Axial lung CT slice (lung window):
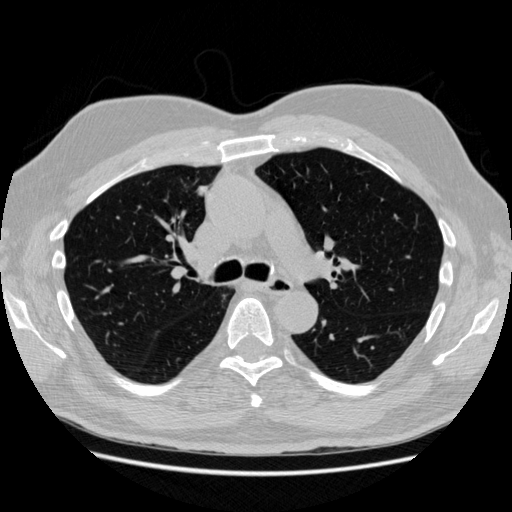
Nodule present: yes
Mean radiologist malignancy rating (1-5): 2.5